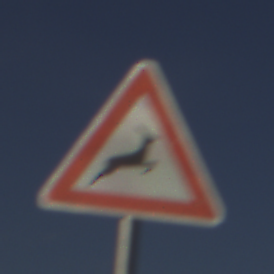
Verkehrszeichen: WildwechselLinks
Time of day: MorningAfternoon
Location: Outdoor (RoadRail)
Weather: PartlyCloudy
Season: NotSpecified
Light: Natural